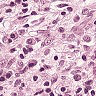
Metastatic tissue present: yes